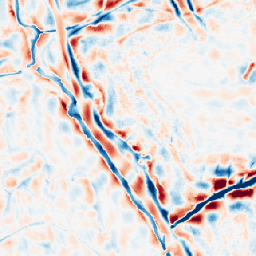
Category: wavelet
Decomposition family: wavelet_biorthogonal
Decomposition parameters: wavelet: bior3.5
level: 4
Upsampling method: area
Upsampling parameters: scale: 4
Upsampling scale: 4